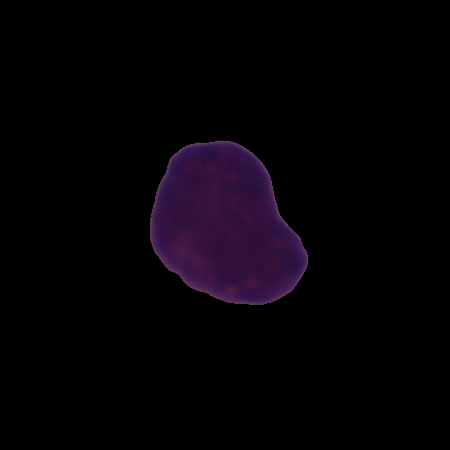
Label: healthy